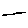
Label: line